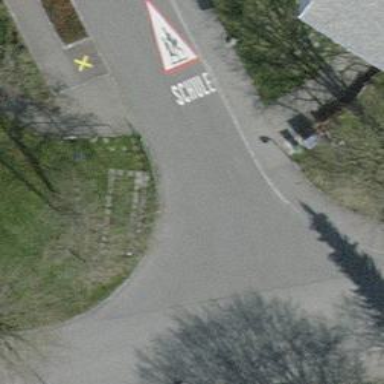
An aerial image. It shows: Asphalt sidewalk along the footway.